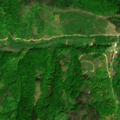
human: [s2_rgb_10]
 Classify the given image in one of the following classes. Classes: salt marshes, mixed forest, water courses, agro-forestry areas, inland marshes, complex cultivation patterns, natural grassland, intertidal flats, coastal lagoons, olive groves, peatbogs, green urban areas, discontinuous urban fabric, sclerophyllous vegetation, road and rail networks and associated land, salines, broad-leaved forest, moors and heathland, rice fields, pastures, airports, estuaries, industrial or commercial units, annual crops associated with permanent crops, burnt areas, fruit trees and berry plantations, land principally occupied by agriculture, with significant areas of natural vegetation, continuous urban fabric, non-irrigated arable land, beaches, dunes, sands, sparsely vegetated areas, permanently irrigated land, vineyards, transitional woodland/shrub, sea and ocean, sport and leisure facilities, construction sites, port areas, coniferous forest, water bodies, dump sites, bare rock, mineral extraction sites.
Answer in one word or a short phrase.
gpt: land principally occupied by agriculture, with significant areas of natural vegetation, broad-leaved forest, mixed forest, transitional woodland/shrub